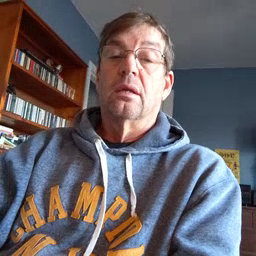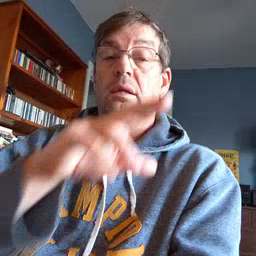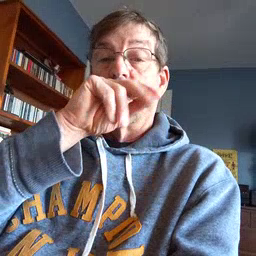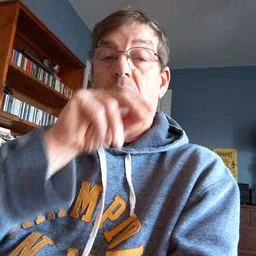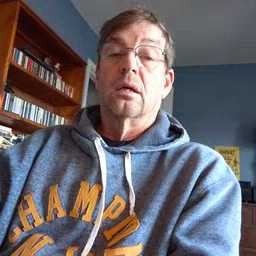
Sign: duck